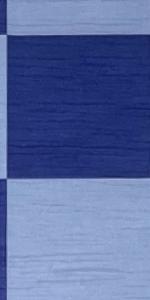
Label: Empty